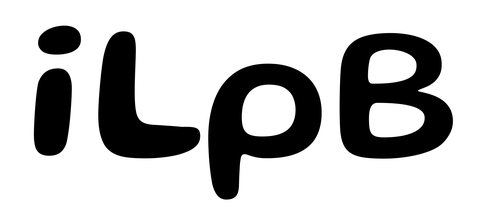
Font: Gluten_Medium